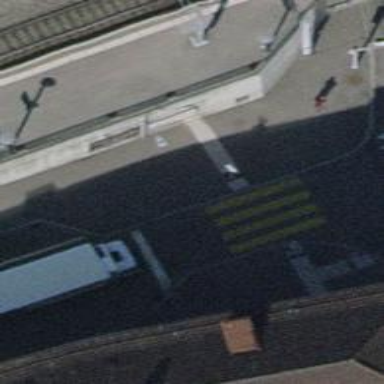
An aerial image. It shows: Kerb barrier.